Interaction volume radius: 10 \u00c5
Interaction volume height: 35 \u00c5
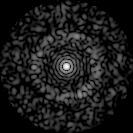
Disorder parameter: 0.8269